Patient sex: M
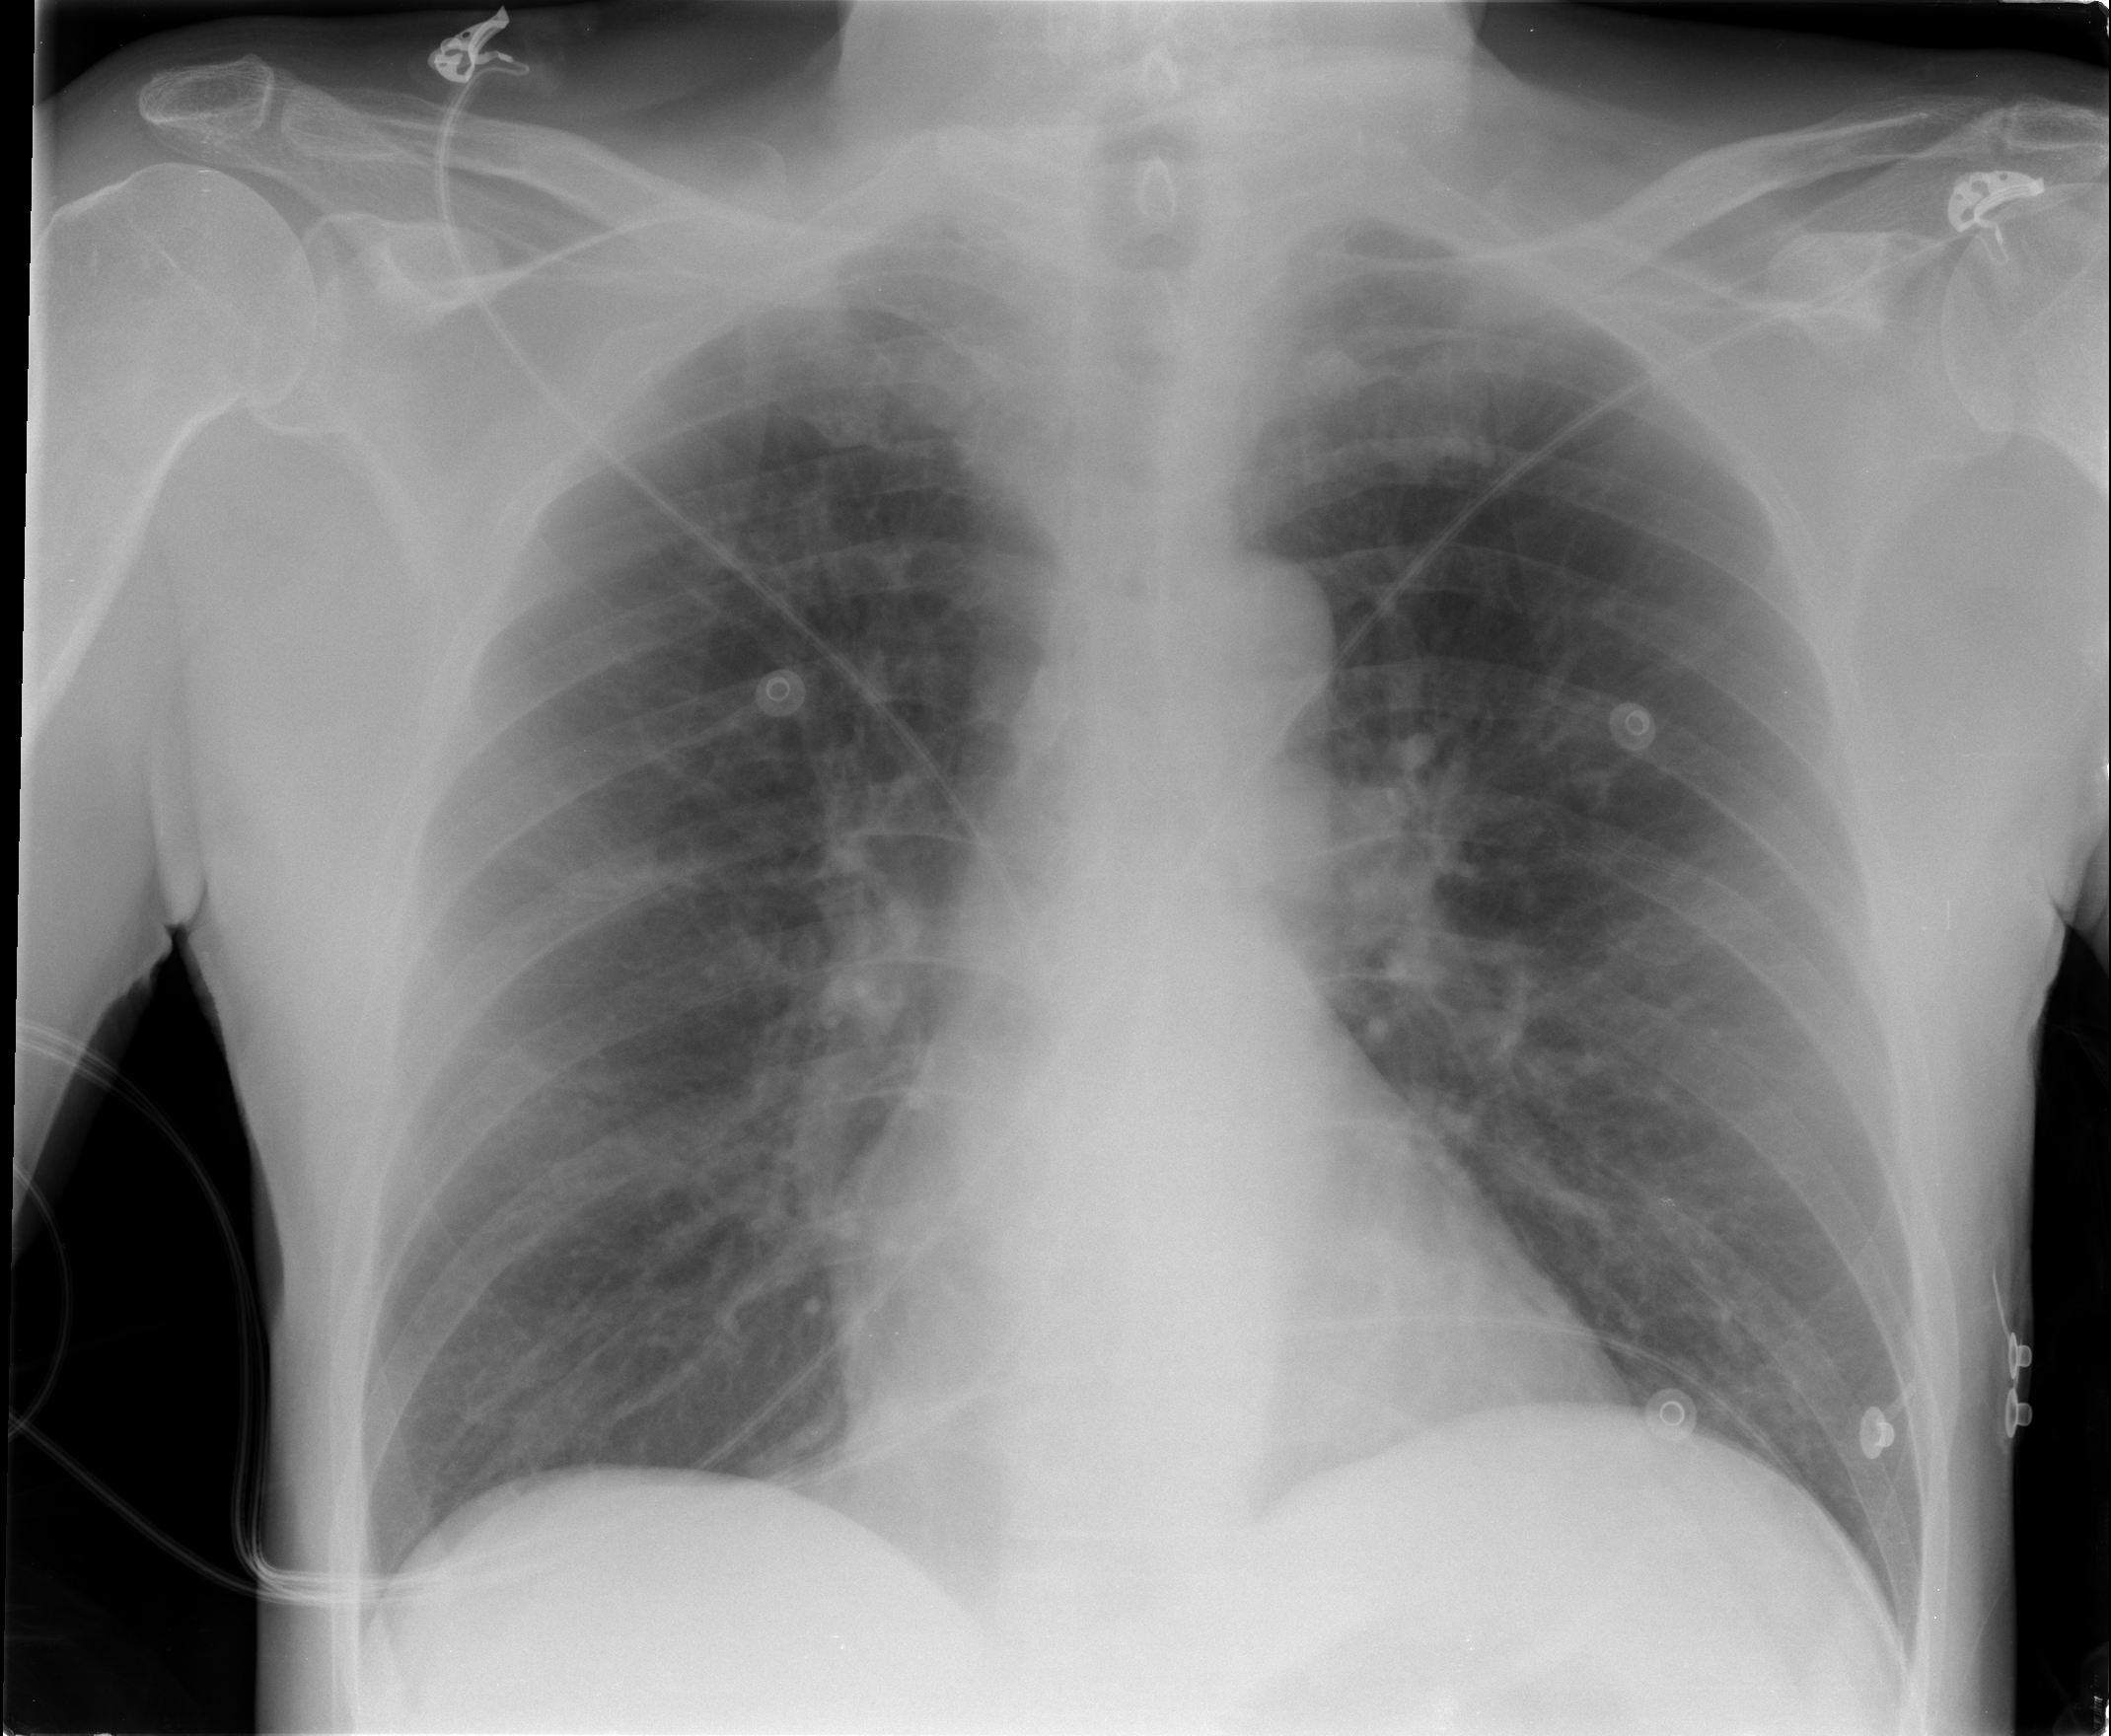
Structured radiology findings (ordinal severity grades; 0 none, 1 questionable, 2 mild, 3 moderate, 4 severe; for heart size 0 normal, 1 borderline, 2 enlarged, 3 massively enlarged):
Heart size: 0
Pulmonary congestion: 0
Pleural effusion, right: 0
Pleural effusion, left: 0
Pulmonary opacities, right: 0
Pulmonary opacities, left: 0
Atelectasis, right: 1
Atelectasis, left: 0